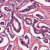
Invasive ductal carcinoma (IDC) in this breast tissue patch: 1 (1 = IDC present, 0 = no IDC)